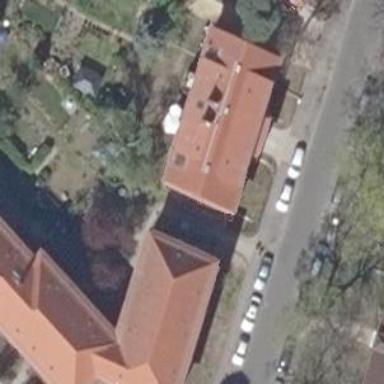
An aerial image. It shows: Historic residential building with hipped roof made of red roof tiles.